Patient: sex M, age 46
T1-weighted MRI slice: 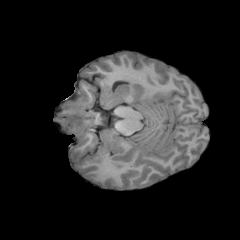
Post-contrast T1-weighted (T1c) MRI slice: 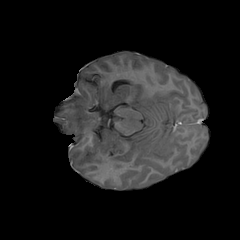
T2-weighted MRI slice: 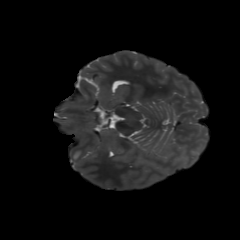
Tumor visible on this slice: yes
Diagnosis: Glioblastoma, IDH-wildtype
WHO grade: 4